Question: I have given with the Figma file but the color is not matching with the RGBA in flutter code.

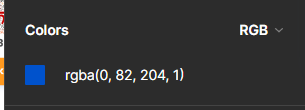
Answer: Just use this function 'Color.fromRGBO(0, 82, 204, 1)'.